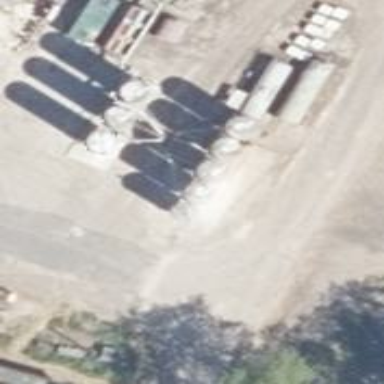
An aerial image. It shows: Silo.